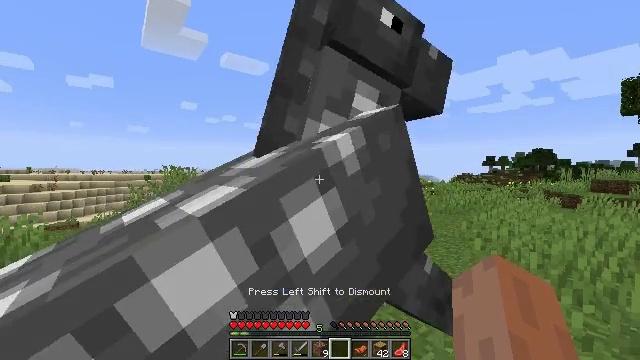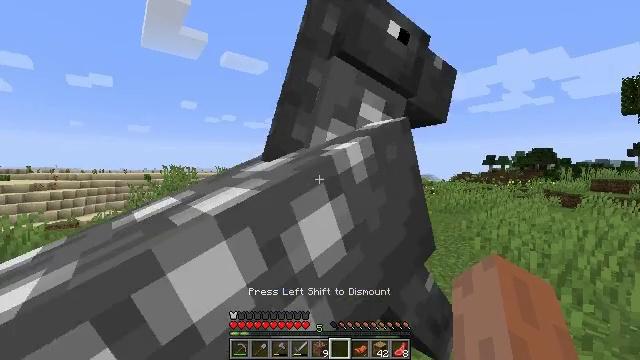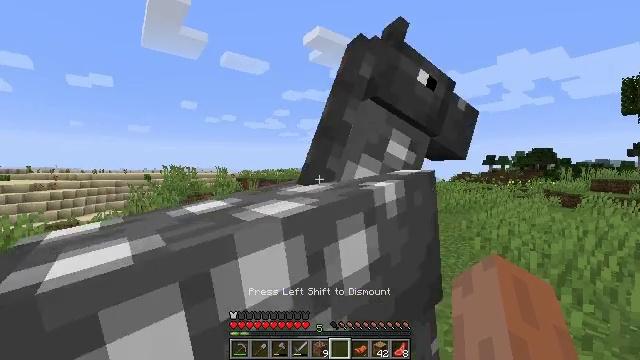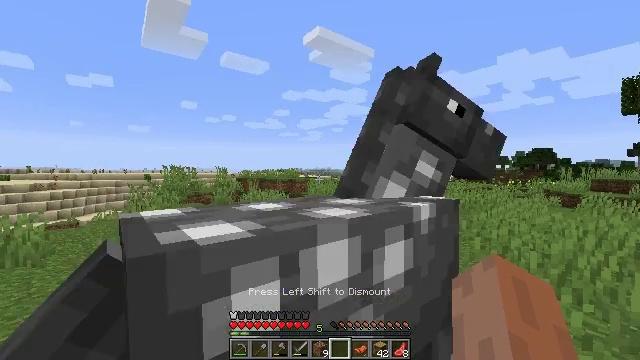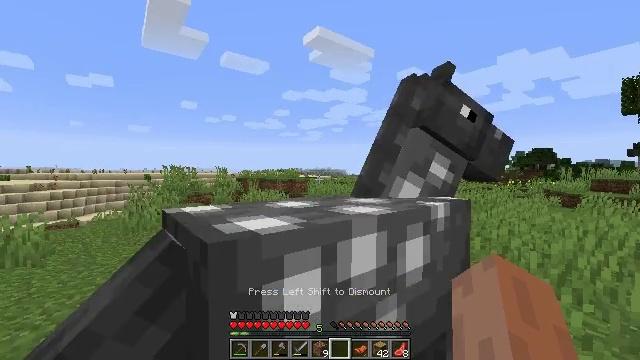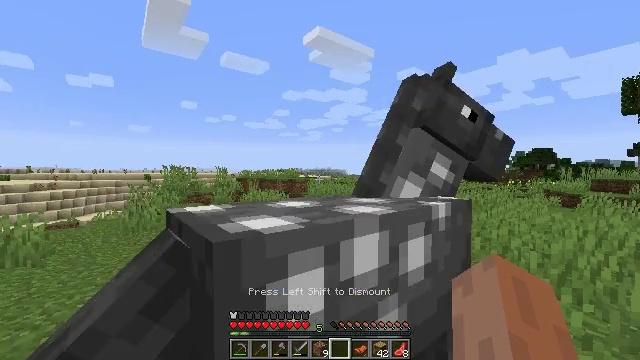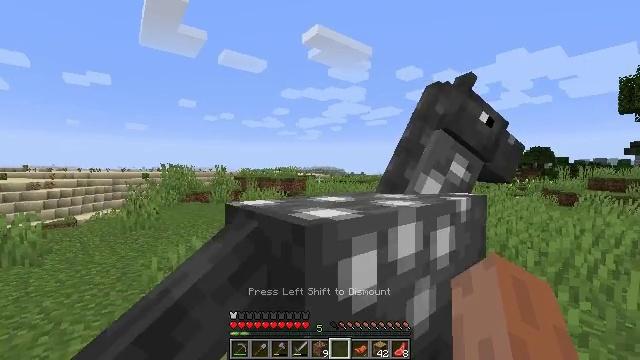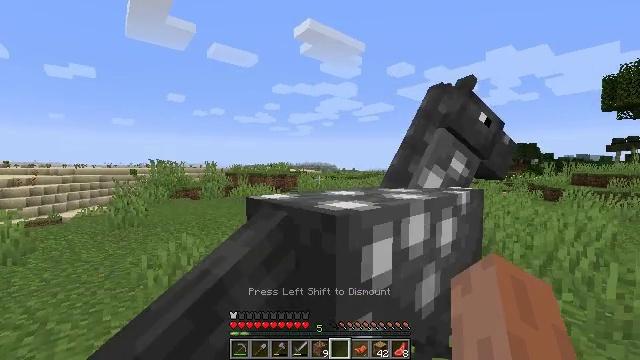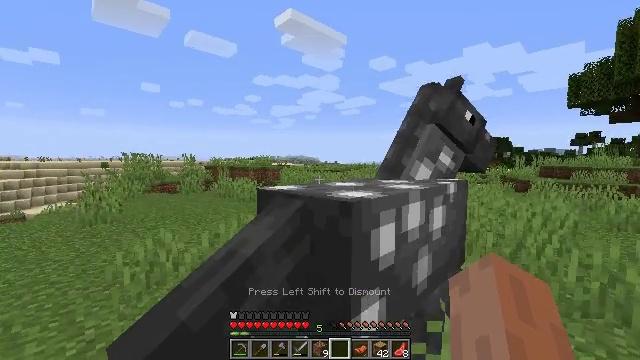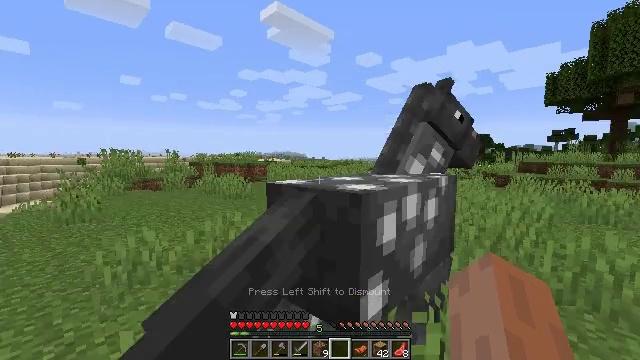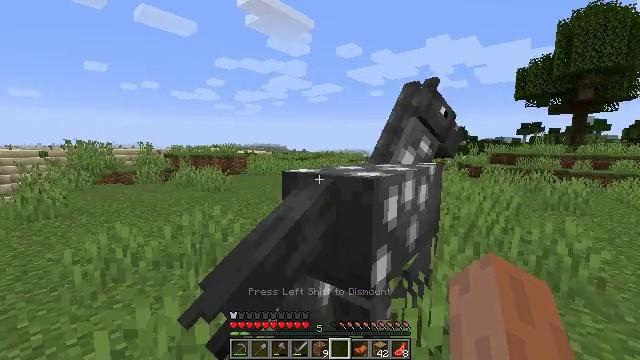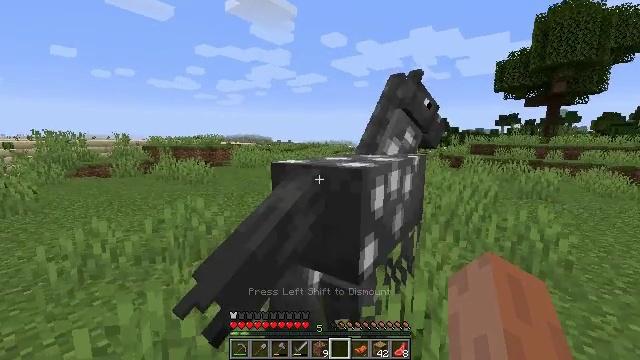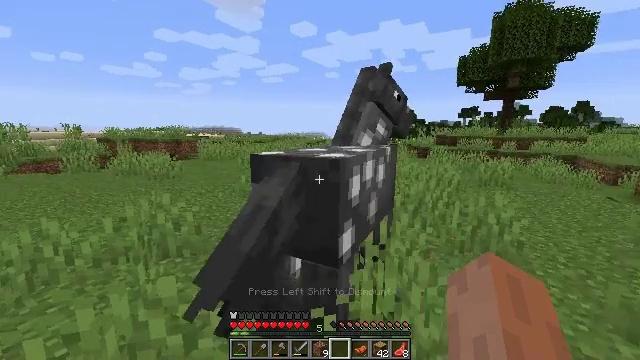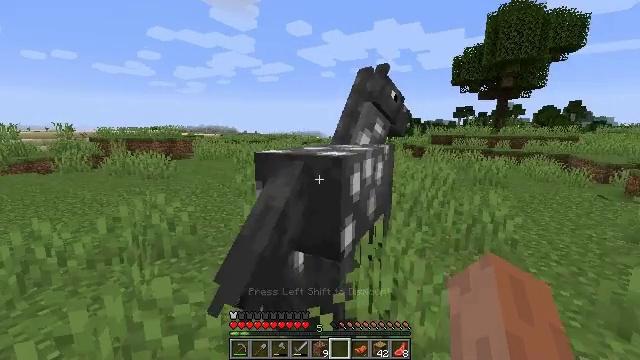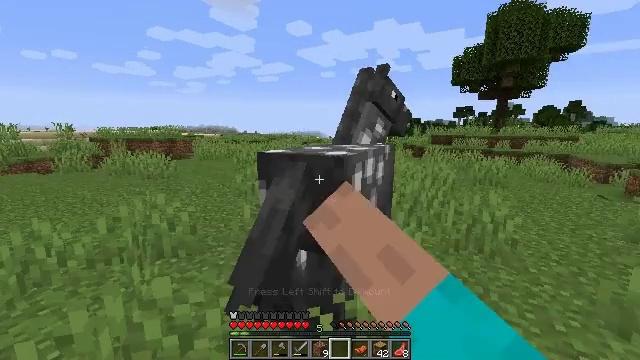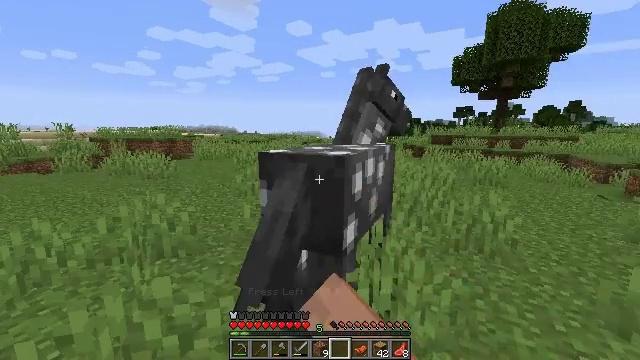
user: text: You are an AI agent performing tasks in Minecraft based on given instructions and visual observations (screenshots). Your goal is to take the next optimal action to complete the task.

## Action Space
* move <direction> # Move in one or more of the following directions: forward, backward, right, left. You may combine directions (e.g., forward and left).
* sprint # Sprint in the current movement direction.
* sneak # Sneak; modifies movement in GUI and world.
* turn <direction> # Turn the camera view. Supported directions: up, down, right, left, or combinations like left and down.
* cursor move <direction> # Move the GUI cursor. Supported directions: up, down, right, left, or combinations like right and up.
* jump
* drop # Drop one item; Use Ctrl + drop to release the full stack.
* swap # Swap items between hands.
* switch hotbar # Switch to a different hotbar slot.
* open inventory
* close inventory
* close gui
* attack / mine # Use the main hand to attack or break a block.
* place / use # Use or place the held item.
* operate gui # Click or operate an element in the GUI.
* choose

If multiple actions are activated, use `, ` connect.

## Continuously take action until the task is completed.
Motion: motion action
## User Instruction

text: Break the coarse dirt block.
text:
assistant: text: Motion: no_op
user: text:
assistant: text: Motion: no_op
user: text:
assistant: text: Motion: no_op
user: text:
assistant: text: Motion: no_op
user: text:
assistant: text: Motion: no_op
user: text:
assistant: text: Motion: no_op
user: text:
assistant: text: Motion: turn right
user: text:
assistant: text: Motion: turn right and down
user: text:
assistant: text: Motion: turn right
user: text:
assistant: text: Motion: turn right and down
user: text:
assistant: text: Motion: turn right and down
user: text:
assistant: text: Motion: turn right and down
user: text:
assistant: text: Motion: use / place
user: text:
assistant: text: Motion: use / place
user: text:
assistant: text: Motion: use / place
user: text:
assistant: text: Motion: use / place
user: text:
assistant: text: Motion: turn right
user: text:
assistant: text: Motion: turn right and down
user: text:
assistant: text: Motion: no_op
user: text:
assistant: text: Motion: no_op
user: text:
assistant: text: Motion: no_op
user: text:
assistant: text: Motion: no_op
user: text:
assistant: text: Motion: no_op
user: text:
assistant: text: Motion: no_op
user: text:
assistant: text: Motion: no_op
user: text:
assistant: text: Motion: no_op
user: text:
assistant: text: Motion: no_op
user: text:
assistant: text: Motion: no_op
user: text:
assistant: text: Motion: no_op
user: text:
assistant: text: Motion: no_op